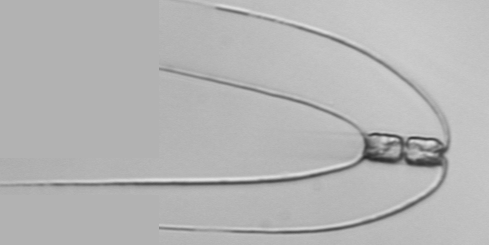
Label: Chaetoceros_peruvianis